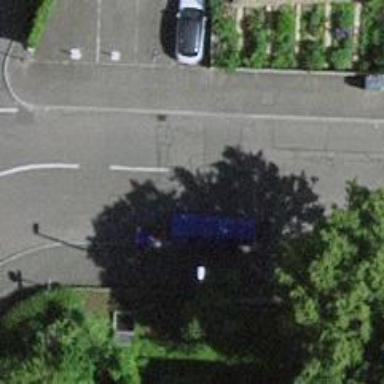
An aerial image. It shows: Recycling container at amenity designated for recycling.